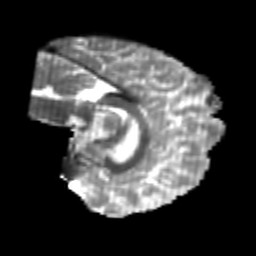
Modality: T2w
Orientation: sagittal
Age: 23
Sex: male
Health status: healthy
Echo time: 0.074 s